Aerial crown-view tile of a tropical tree (Barro Colorado Island, Panama), acquired 20250715:
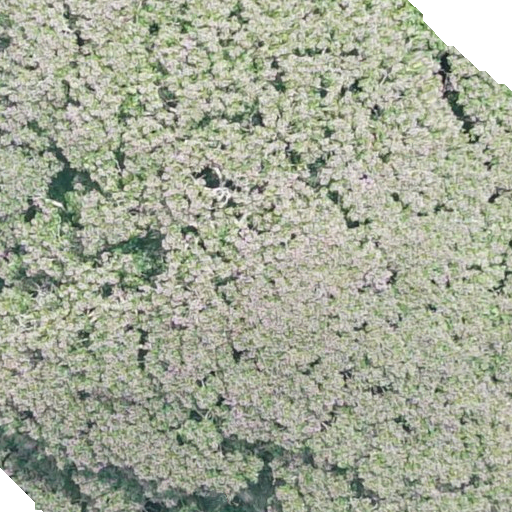
Species: Dipteryx oleifera
GBIF accepted scientific name: Dipteryx oleifera
Crown area: 567.106 m²